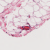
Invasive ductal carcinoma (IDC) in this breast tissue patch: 0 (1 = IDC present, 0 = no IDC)